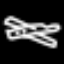
Label: airplane